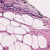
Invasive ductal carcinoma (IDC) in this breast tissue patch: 1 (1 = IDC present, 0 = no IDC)